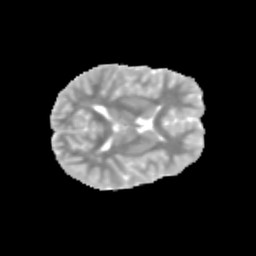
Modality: MD
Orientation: axial
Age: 12
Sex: male
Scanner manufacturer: siemens
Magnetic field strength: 3 T
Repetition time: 3.8 s
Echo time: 0.07 s